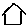
Label: house